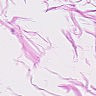
Metastatic tissue present: no